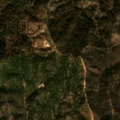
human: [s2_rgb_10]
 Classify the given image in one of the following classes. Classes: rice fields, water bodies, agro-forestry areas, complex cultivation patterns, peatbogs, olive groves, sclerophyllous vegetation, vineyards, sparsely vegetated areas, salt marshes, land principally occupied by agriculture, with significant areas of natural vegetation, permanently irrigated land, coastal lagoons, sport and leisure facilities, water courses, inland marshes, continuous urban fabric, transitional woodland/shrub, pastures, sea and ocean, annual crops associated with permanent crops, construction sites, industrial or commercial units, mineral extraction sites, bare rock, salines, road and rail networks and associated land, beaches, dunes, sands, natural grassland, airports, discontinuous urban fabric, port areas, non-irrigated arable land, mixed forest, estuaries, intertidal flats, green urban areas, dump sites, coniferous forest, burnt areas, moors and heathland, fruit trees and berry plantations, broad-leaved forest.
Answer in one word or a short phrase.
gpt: olive groves, broad-leaved forest, moors and heathland, transitional woodland/shrub